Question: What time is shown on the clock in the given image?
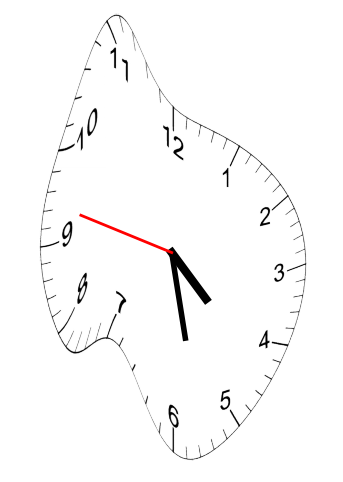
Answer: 04:27:47